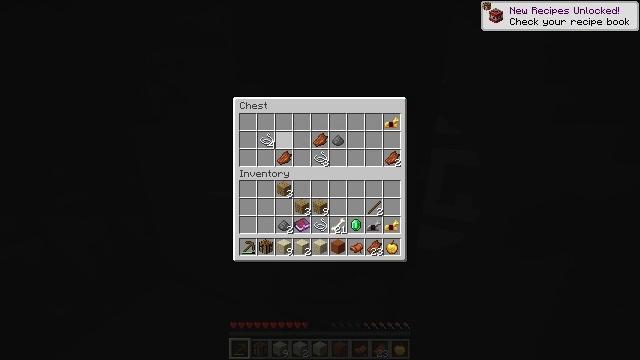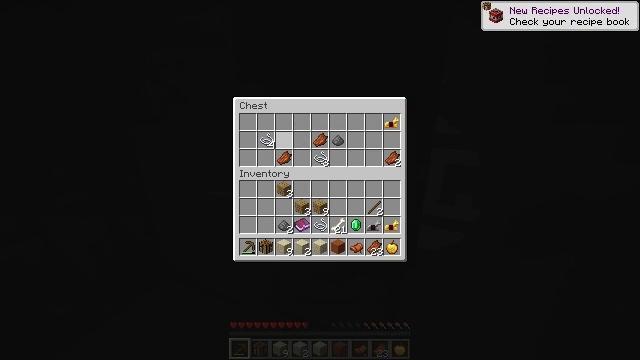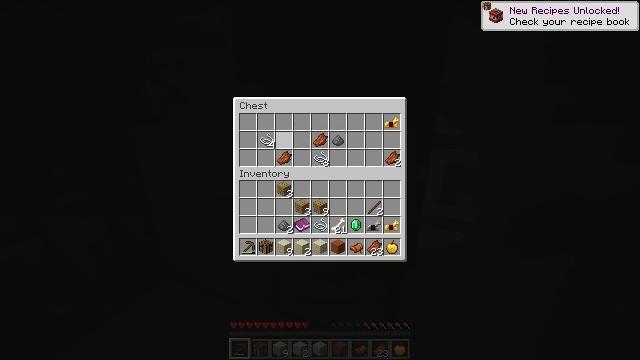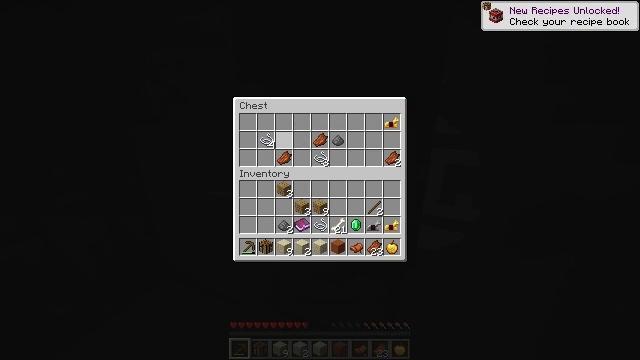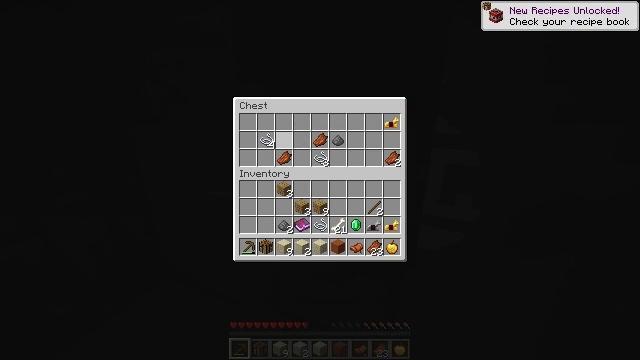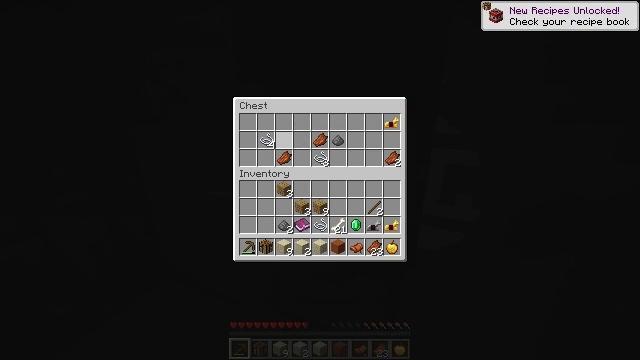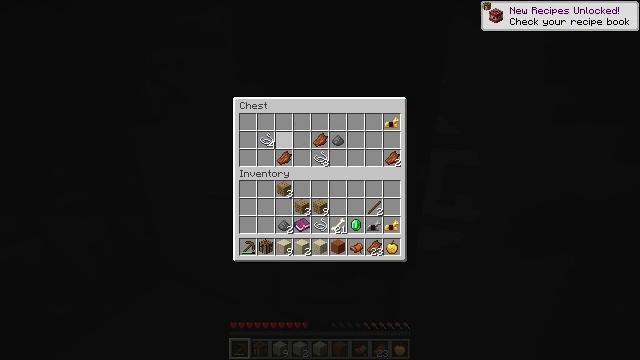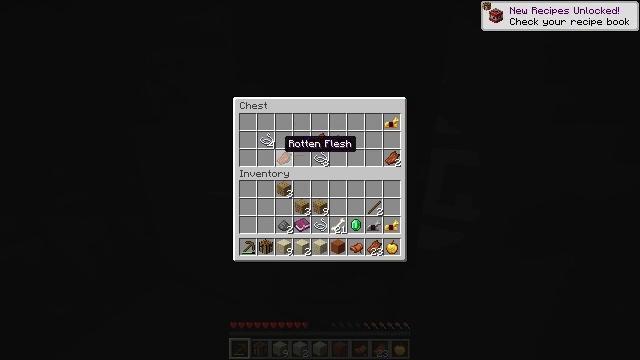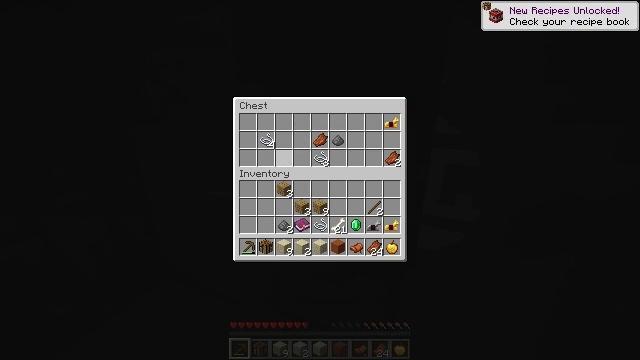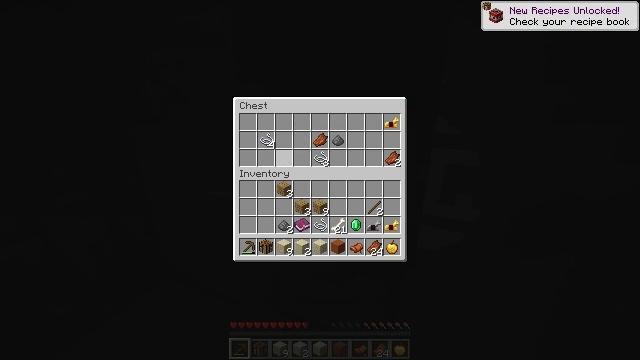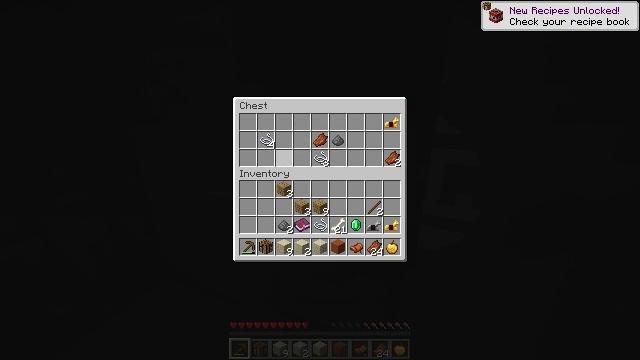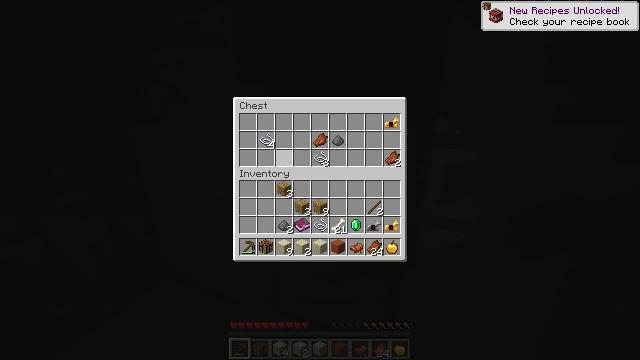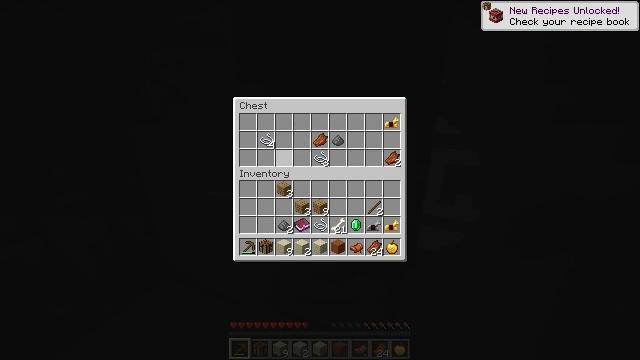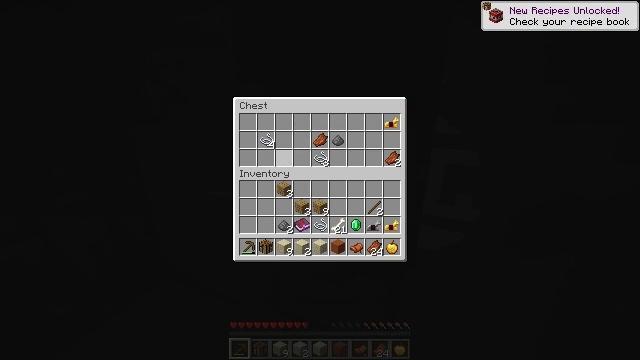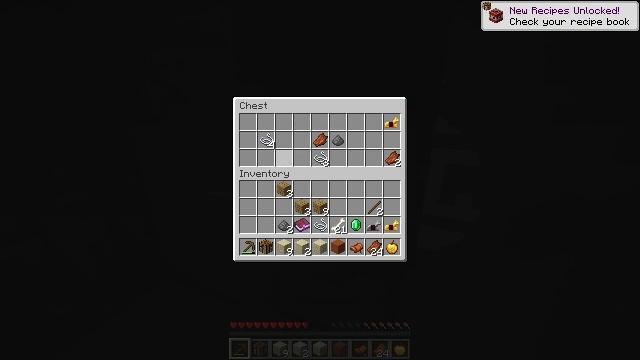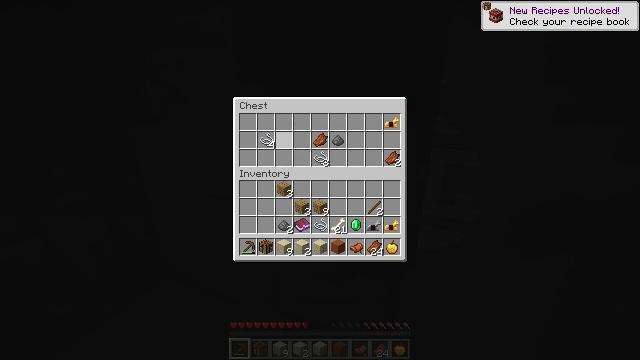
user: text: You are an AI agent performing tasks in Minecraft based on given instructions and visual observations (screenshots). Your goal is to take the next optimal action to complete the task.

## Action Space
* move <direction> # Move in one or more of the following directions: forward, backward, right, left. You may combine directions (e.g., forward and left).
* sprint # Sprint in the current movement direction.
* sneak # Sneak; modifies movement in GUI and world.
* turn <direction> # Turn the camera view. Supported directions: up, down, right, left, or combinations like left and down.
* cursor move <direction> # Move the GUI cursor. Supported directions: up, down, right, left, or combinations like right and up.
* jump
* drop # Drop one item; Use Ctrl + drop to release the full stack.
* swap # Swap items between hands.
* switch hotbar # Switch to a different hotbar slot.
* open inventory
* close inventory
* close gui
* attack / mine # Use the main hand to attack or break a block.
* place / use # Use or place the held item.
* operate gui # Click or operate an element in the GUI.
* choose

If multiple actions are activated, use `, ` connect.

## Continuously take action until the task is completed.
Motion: motion action
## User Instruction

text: Gather the chest from its place.
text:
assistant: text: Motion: sneak
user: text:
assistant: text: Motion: sneak, operate gui
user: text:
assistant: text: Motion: sneak, operate gui
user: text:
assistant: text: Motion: sneak, operate gui
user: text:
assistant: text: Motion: sneak
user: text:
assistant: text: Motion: sneak
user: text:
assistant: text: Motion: sneak
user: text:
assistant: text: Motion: sneak, operate gui
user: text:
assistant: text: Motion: sneak, operate gui
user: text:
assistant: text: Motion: sneak, operate gui
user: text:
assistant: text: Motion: sneak
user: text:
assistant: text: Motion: sneak
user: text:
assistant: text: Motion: sneak, operate gui
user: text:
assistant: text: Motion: sneak, operate gui
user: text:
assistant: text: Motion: sneak, cursor move left and up
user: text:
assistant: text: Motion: sneak, cursor move left and up
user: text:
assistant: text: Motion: sneak, operate gui
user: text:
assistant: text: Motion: sneak, operate gui
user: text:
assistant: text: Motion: sneak, cursor move right, operate gui
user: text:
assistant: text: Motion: sneak, cursor move right
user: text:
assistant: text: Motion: sneak, cursor move right
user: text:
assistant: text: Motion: sneak, operate gui
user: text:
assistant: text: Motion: sneak, operate gui
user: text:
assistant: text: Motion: sneak, cursor move right, operate gui
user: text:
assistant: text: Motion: sneak
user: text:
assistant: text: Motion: sneak, operate gui
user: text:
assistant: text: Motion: sneak, operate gui
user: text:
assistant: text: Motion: sneak, operate gui
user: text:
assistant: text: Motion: sneak
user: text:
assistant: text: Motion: sneak, operate gui